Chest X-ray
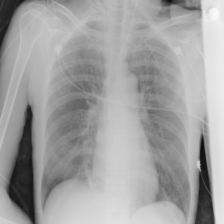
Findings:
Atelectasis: negative
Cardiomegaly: negative
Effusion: negative
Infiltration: negative
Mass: negative
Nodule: negative
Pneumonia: negative
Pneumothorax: negative
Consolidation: negative
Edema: negative
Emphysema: negative
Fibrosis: negative
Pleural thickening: negative
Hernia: negative